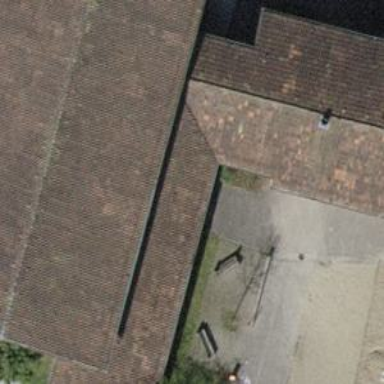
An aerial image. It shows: School building.